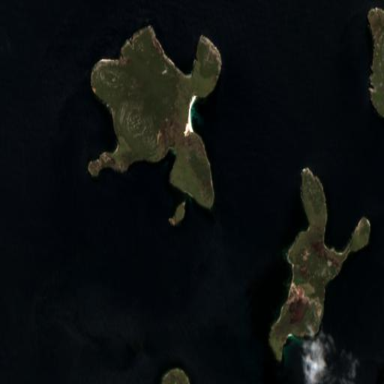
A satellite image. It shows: Island with natural coastline.